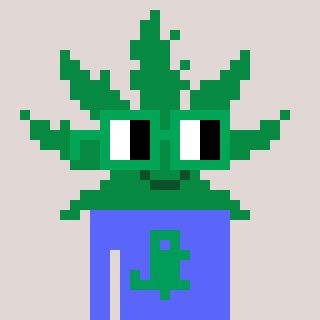
a pixel art character with square green glasses, a weed-shaped head and a purple-colored body on a warm background